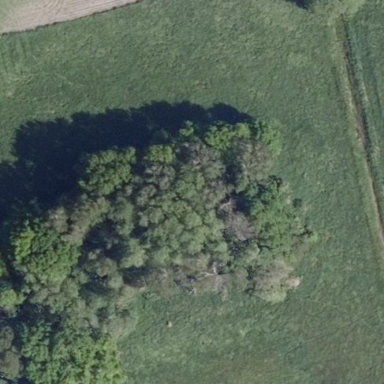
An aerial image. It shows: Forest area.